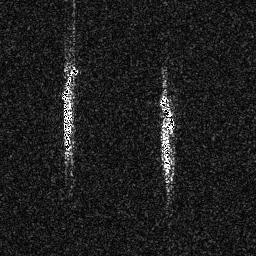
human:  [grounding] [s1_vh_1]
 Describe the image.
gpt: In the satellite image, there is  <ref>1 medium ship </ref> <box>[[23, 34, 28, 58, 0]]</box> located at left.